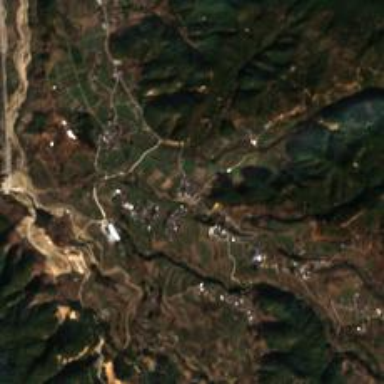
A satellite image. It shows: Ethnic township within town.